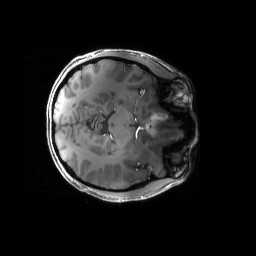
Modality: T1w
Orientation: axial
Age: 27
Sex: male
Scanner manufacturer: siemens
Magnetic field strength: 6.98 T
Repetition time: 2.37 s
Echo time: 0.00231 s